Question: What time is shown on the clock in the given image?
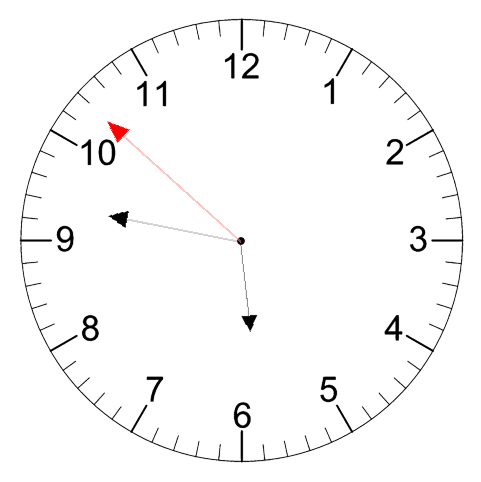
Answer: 05:46:52